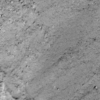
Label: not_dusty